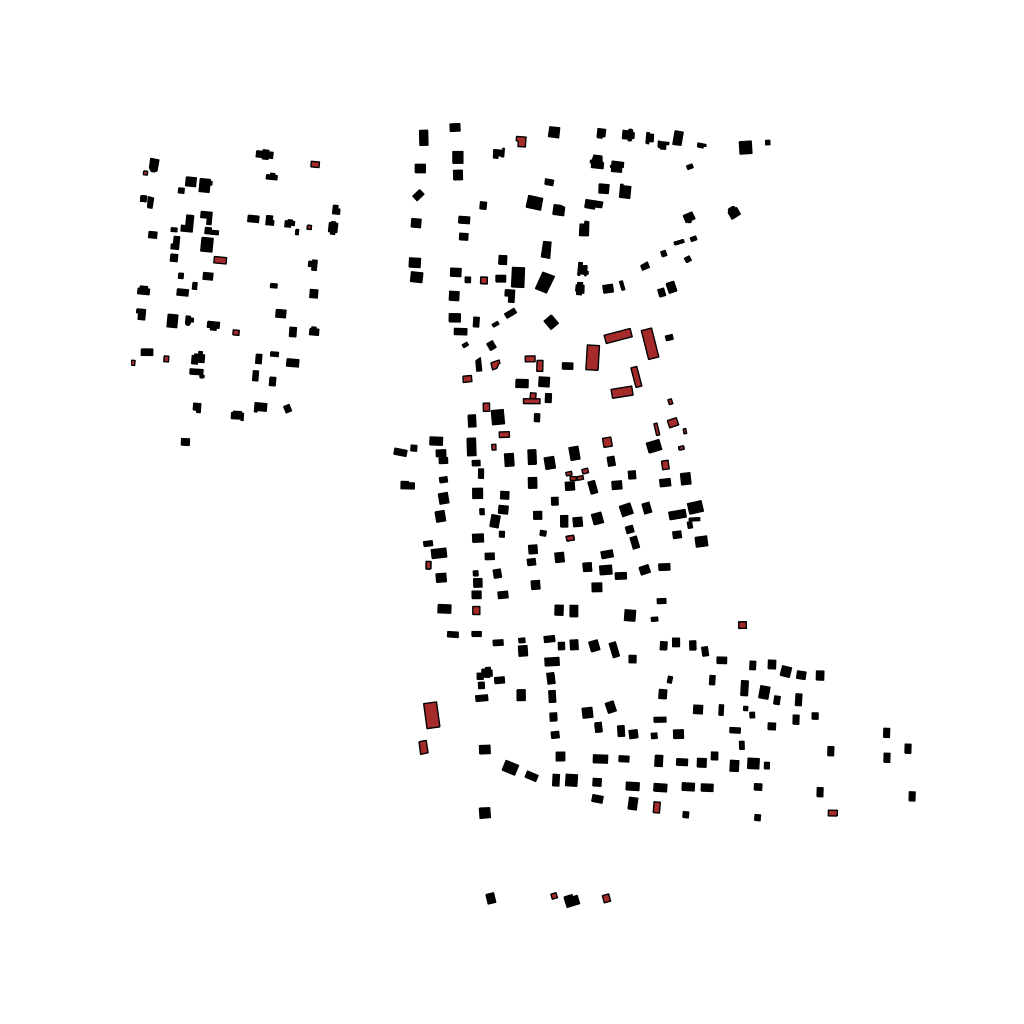
Tags: overhead vector_map, industrial, recreation, residential, transport, soviet, individual_rise, low_rise, density_2, Building, Facility, 1.0 km²